Field crop: maize
Growth stage: 1
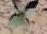
Species: datura